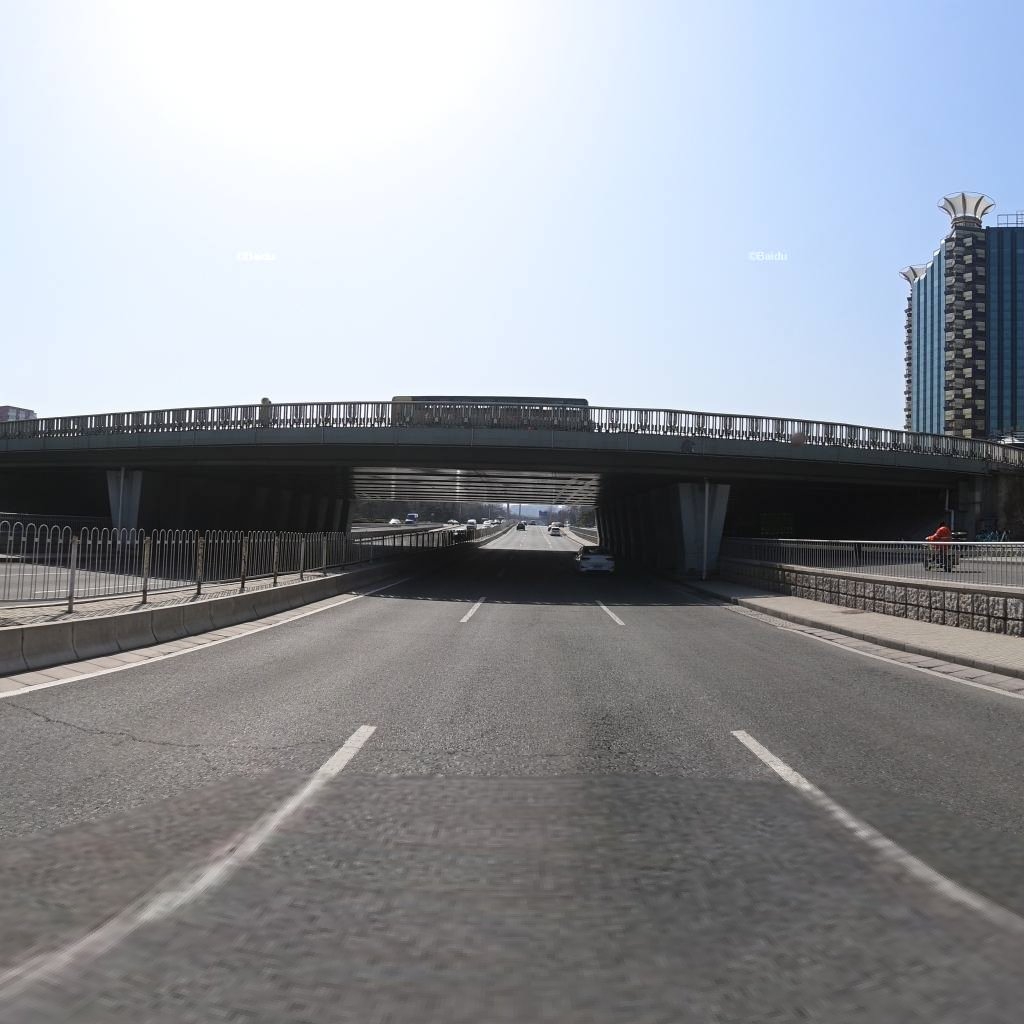
Region: Chaoyang
Road damage annotations: transverse crack